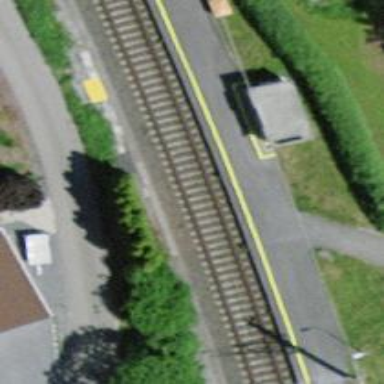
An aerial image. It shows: Railway halt with public transport stop position.